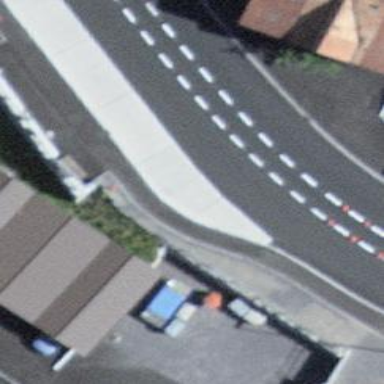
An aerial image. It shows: Bus stop with platform for public transport.